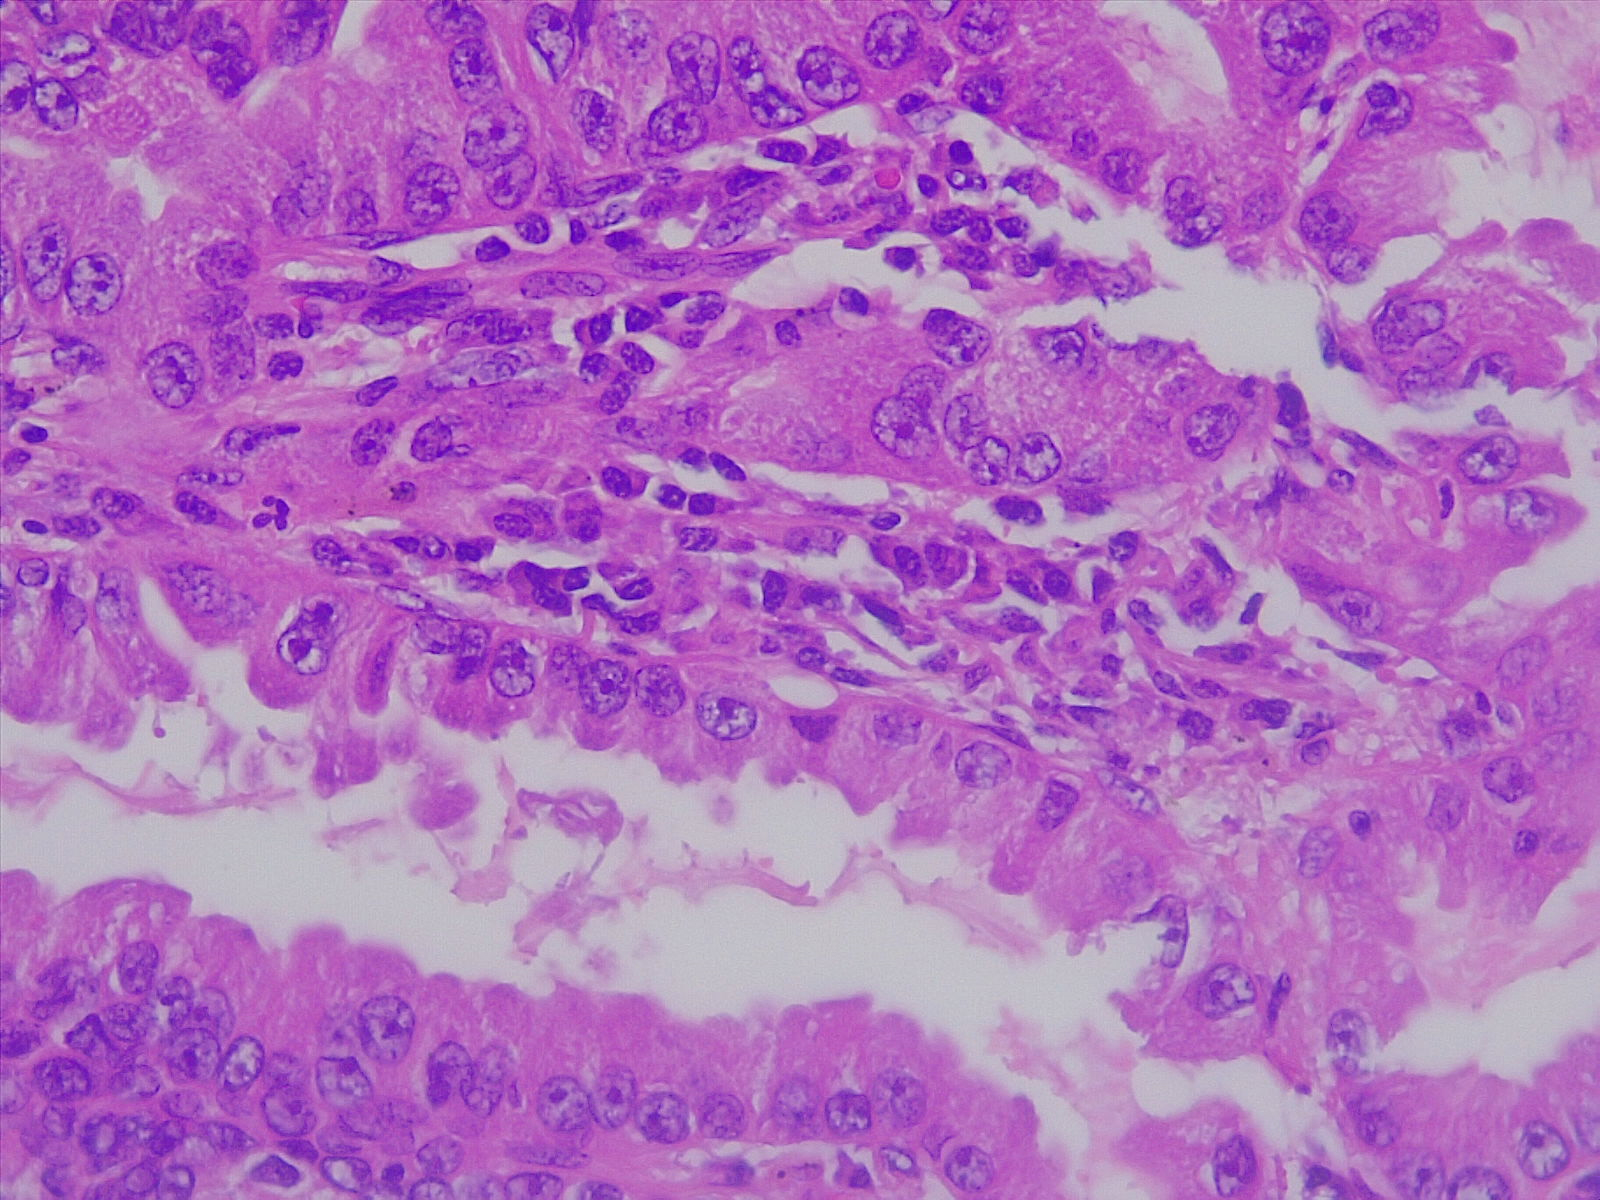
Label: lung adenocarcinoma, well differentiated